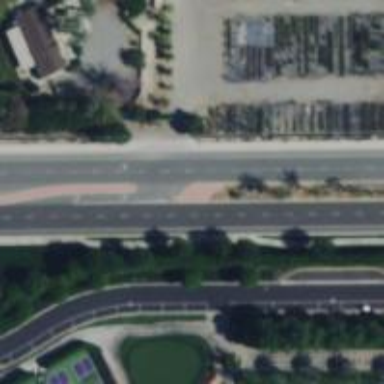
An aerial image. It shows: Secondary link road.